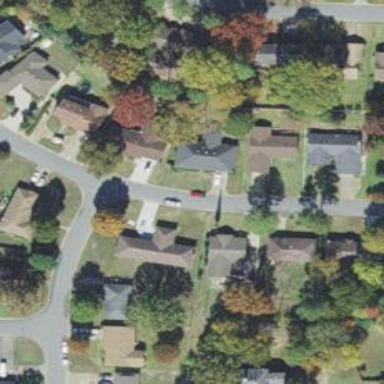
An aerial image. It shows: Neighborhood.